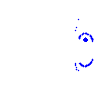
Particle: pion